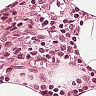
Metastatic tissue present: no